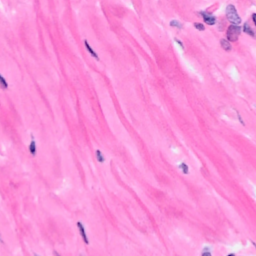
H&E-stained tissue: Breast